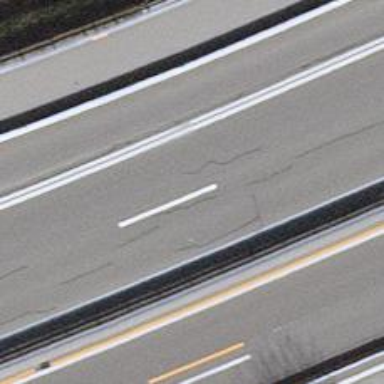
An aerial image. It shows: Asphalt motorway.